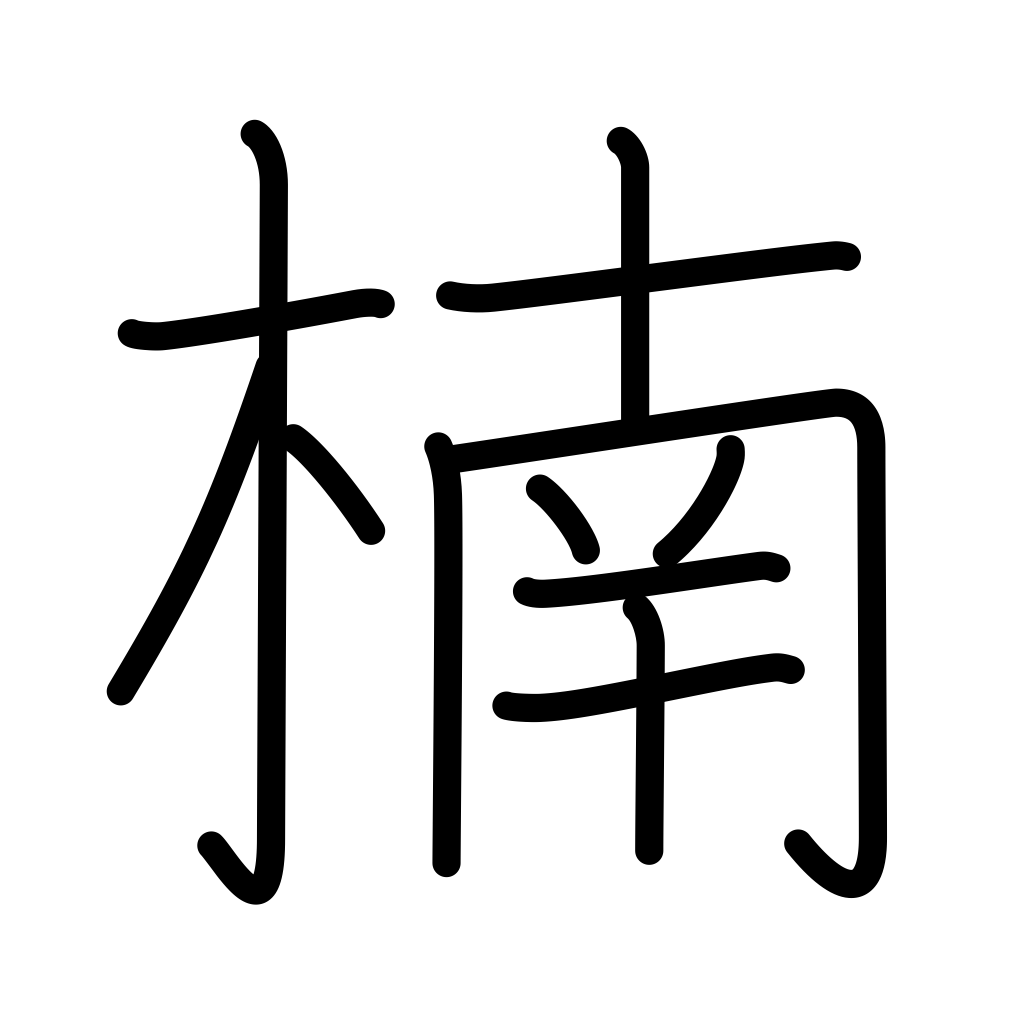
Meaning: camphor tree